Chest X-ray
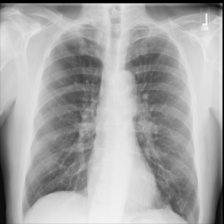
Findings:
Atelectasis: negative
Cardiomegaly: negative
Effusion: negative
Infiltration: negative
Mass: negative
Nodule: negative
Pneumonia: negative
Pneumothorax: negative
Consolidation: negative
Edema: negative
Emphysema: positive
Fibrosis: negative
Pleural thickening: negative
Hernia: negative